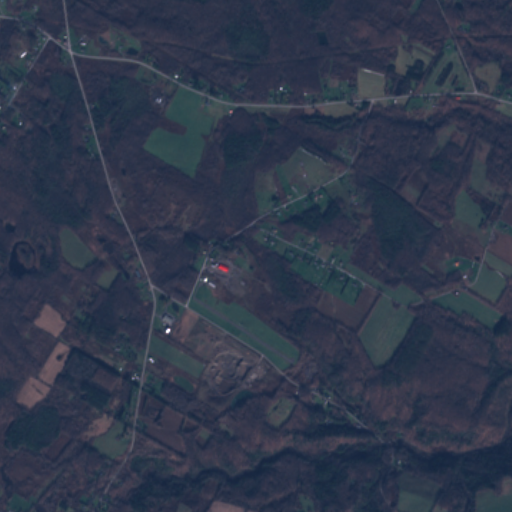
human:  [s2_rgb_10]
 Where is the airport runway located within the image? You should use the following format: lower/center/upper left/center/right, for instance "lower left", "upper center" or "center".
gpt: The airport runway is located in the lower center of the image.
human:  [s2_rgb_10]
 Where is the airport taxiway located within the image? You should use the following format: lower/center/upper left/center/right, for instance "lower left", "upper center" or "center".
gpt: The airport taxiway is located in the lower center of the image.
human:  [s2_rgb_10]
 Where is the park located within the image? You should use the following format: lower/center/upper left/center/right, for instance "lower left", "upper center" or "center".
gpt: The park is located in the center left of the image.
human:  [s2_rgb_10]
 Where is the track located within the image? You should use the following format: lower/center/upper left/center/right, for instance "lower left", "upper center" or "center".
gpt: The track is located in the upper left of the image.
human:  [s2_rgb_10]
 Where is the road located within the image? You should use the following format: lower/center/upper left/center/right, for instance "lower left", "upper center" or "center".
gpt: There is no road in the image.